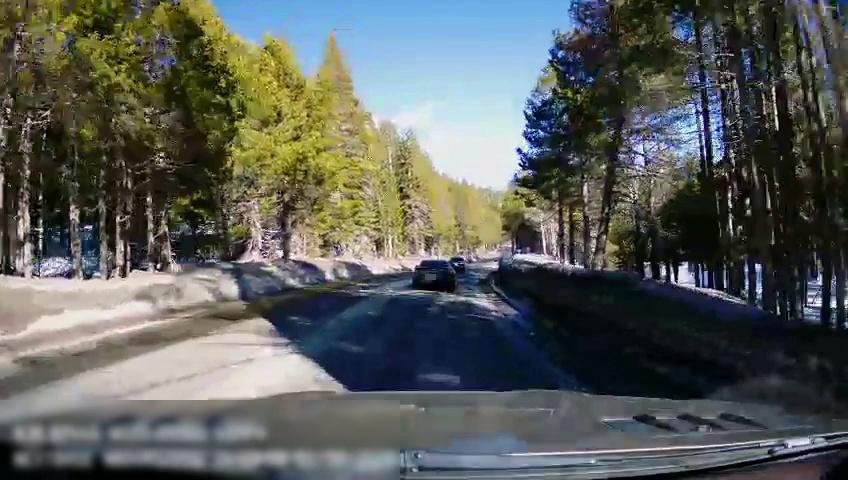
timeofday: Day
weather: Sunny
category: Drivable Space
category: Vehicles | Car
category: Vehicles | Car